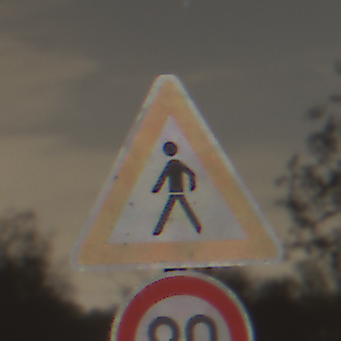
Verkehrszeichen: FussgaengerRechts
Zusatzzeichen unten: Geschwindigkeit80
Umgebung: Outdoor, Nature
Tageszeit: Night
Wetter: Clear
Licht: Natural
Jahreszeit: NotSpecified
Kontrast: LowContrast